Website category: auto
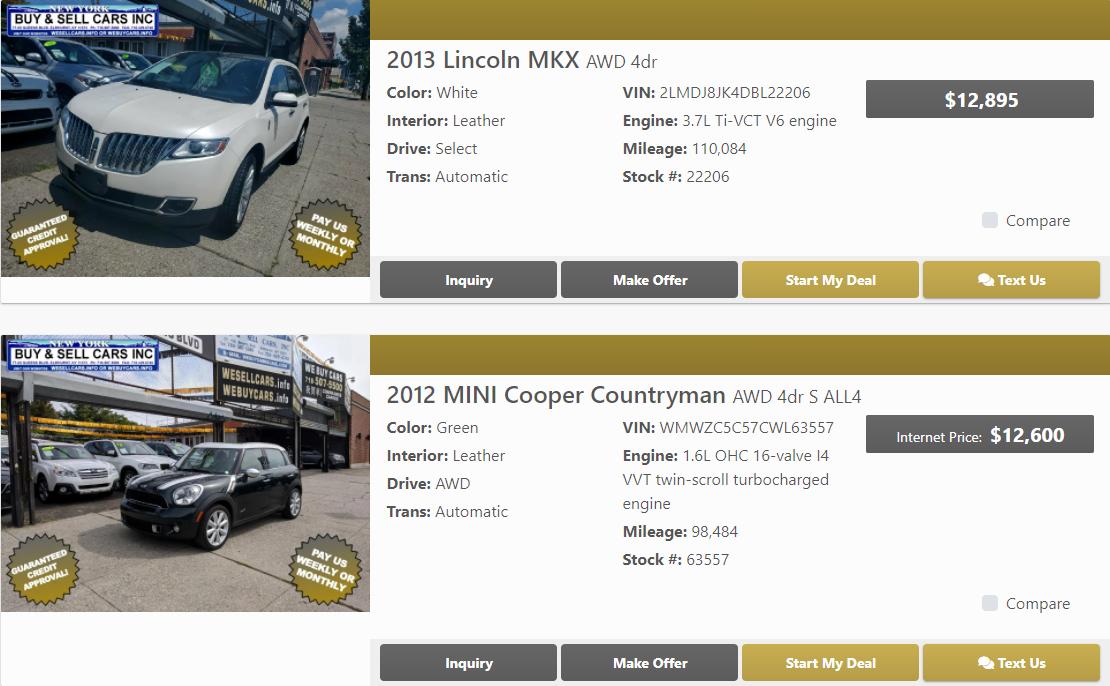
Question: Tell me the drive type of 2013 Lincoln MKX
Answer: Select

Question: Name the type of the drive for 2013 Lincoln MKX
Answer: Select

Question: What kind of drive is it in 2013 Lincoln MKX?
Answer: Select

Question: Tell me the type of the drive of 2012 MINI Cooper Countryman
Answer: AWD

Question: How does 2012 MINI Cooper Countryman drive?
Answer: AWD

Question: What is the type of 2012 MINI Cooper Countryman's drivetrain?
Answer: AWD

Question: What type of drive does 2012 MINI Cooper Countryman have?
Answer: AWD

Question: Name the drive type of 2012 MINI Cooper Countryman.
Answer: AWD

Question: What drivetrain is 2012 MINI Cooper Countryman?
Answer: AWD

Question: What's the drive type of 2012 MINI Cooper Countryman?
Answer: AWD

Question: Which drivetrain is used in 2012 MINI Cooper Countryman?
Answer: AWD

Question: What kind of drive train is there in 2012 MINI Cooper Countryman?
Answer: AWD

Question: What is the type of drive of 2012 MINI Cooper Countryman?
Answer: AWD

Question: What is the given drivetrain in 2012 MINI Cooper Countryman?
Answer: AWD

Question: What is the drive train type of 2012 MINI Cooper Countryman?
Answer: AWD

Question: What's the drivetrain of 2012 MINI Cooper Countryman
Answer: AWD

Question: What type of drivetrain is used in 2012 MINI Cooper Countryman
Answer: AWD

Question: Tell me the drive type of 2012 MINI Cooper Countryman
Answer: AWD

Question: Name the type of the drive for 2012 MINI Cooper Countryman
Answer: AWD

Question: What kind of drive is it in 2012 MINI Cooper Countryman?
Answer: AWD

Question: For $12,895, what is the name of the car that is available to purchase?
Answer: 2013 Lincoln MKX

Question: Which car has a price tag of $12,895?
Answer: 2013 Lincoln MKX

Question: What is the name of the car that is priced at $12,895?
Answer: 2013 Lincoln MKX

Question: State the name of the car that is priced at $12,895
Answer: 2013 Lincoln MKX

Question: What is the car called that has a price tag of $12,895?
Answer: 2013 Lincoln MKX

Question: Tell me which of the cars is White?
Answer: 2013 Lincoln MKX

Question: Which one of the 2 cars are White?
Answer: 2013 Lincoln MKX

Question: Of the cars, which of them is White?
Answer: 2013 Lincoln MKX

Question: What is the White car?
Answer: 2013 Lincoln MKX

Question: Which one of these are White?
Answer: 2013 Lincoln MKX

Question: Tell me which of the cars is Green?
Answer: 2012 MINI Cooper Countryman

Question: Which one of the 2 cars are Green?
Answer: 2012 MINI Cooper Countryman

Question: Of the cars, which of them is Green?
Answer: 2012 MINI Cooper Countryman

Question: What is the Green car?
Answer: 2012 MINI Cooper Countryman

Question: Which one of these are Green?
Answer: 2012 MINI Cooper Countryman

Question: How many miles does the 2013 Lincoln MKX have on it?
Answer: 110,084

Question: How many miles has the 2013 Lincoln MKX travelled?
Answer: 110,084

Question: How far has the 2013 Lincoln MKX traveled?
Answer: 110,084

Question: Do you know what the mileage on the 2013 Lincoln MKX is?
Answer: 110,084

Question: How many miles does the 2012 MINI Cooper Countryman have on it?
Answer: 98,484

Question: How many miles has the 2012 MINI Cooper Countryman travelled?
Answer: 98,484

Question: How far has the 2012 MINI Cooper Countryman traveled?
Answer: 98,484

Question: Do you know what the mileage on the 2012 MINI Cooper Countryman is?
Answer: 98,484